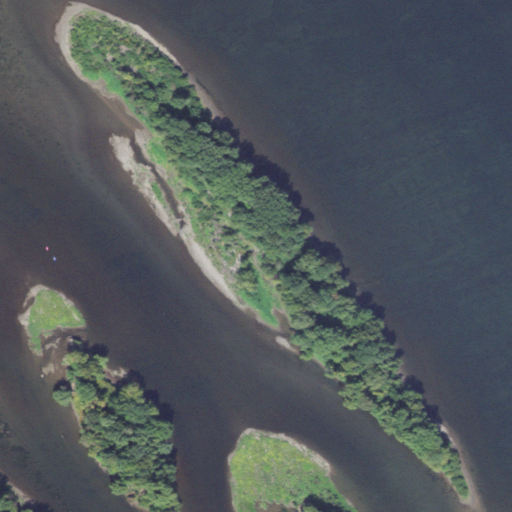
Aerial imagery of island in Pennsylvania named Independence Island containing open water, grassland, herbaceous wetlands, and mixed forest